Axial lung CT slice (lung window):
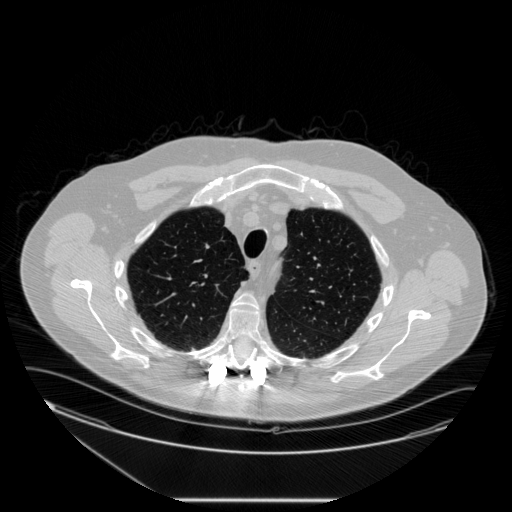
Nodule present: no